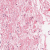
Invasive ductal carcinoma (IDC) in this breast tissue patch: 0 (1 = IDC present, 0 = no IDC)